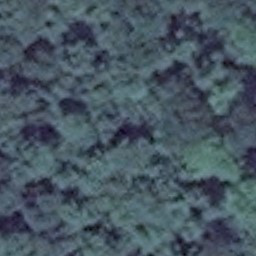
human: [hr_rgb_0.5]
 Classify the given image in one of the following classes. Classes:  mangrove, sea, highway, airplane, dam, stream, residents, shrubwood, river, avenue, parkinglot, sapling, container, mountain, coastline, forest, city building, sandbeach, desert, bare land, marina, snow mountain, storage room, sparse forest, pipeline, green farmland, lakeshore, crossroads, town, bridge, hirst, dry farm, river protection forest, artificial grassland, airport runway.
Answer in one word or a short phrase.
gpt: forest